Question: I have a search box on my site and i need to replace all the Spanish characters that user types in to equivalent English alphabets. I have coded which is shown below. This is not working when i plug in it to the my Project and even when create a simple html page which coded same. My page is using '<meta charset="utf-8" />'. This is working fine when i created a fiddle <URL>. This is how it it is show in the debugger
What am i doing wrong? What kind of encoding i am supposed to us? This Replace method is triggered before the form submit.
'''
function encodeSearch(term){
term=term.replace("a","a");
term=term.replace("A","A");
term=term.replace("e","e");
term=term.replace("E","E");
term=term.replace("i","i");
term=term.replace("I","I");
term=term.replace("o","o");
term=term.replace("O","O");
term=term.replace("u","u");
term=term.replace("U","U");
term=term.replace("n","n");
term=term.replace("N","N");
return term;
'''
}
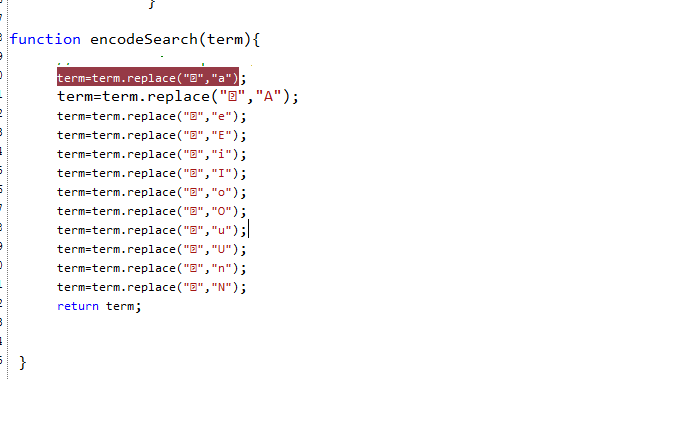
Answer: Have you used '<script type="application/javascript" charset="utf-8" src="yourfile.js"></script>"'? (Assuming your file is saved as utf-8, of course.)